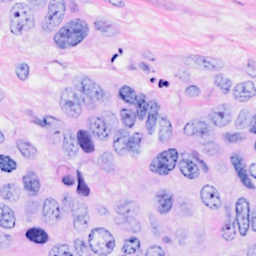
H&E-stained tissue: Breast